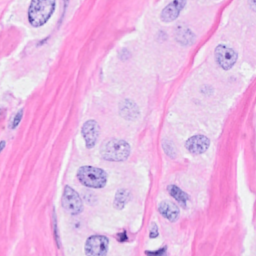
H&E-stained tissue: Breast